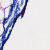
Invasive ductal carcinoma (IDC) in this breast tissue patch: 0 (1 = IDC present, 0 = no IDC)